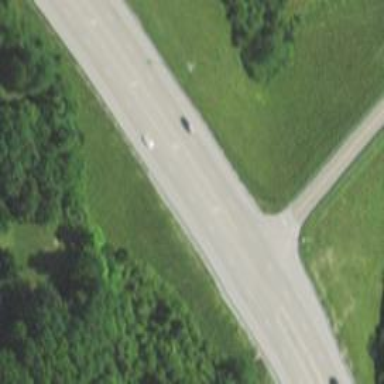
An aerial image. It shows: Trunk highway.